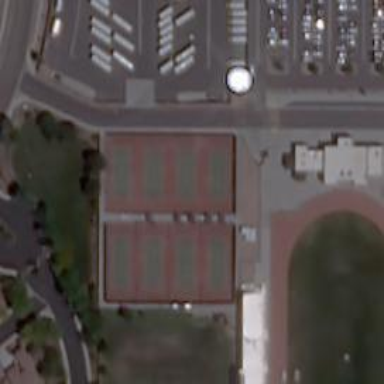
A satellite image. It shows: Tennis court in leisure pitch.